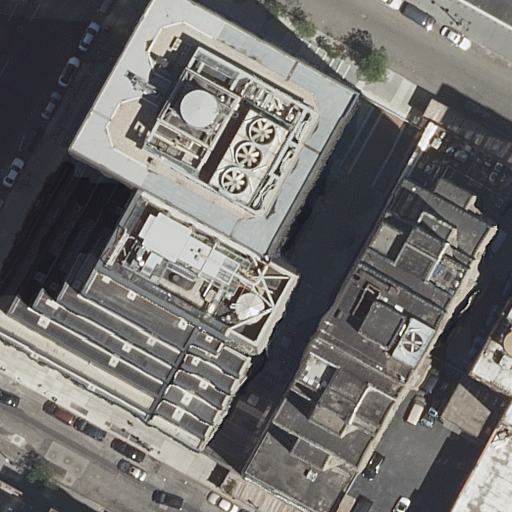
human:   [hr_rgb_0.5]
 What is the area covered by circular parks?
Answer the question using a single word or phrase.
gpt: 0m2

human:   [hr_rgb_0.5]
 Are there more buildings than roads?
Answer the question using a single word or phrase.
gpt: yes

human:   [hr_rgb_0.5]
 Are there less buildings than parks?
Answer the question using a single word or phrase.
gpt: no

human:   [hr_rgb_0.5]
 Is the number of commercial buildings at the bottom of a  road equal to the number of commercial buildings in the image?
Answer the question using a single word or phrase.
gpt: yes

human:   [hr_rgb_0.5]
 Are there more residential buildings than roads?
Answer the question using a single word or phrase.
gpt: yes

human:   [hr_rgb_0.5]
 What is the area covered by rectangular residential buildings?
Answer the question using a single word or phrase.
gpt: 4060m2

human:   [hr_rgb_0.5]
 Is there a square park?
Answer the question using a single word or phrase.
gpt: no

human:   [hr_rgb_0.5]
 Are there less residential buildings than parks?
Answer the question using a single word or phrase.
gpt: no

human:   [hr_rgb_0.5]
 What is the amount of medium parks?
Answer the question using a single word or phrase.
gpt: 0

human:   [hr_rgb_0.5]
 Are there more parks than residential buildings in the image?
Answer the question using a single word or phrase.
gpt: no

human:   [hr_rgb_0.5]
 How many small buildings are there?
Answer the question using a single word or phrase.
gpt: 2

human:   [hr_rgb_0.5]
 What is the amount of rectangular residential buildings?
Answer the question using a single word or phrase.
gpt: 4

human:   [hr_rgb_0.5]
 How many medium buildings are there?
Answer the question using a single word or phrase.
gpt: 3

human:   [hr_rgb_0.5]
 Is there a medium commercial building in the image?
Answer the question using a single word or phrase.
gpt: no

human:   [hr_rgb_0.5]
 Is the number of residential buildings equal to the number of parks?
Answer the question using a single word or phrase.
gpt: no

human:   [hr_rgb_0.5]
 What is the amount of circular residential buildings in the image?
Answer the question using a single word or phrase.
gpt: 0

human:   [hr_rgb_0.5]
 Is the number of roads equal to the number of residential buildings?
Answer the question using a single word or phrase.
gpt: no

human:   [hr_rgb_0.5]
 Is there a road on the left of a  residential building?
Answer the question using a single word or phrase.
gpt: yes

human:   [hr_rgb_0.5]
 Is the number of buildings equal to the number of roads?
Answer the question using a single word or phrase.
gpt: no

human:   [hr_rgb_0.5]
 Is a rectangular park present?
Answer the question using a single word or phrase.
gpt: no

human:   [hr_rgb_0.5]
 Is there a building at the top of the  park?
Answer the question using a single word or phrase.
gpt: yes

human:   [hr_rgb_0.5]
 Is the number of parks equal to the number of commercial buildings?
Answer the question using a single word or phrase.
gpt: no

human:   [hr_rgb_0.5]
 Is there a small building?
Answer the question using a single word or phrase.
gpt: yes

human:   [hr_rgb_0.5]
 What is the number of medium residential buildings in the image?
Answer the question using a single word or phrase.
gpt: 3

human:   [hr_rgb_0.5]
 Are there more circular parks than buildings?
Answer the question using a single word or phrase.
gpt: no

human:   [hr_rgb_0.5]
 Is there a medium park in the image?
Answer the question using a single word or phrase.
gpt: no

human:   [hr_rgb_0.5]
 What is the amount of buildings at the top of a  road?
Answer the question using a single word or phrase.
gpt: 2

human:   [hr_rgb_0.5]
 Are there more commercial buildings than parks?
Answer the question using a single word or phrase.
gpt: no

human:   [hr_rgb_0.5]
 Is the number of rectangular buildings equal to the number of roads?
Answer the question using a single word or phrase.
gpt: no

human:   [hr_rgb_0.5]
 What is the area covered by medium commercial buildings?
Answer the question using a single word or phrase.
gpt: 0m2

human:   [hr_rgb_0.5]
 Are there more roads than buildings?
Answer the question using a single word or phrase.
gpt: no

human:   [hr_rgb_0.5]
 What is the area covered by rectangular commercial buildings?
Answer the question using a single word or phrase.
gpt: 0m2

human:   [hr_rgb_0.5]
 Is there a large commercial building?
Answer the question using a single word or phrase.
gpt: no

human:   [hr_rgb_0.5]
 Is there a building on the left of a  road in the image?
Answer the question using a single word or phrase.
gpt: yes

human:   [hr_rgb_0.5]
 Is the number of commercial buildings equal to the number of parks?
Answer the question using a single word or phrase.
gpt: no

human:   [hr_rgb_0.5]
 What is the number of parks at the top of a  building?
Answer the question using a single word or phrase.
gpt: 1